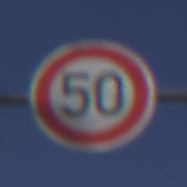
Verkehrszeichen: Geschwindigkeit50
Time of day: MorningAfternoon
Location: Outdoor (Nature)
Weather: Clear
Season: NotSpecified
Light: Natural